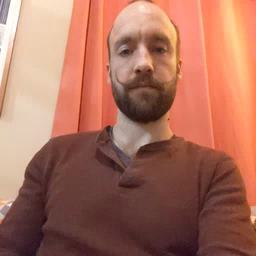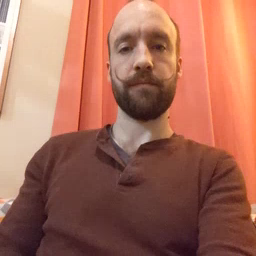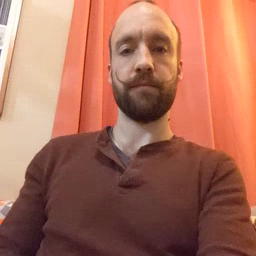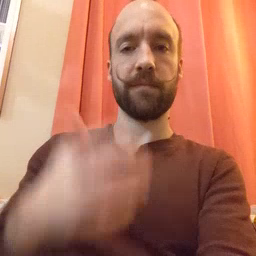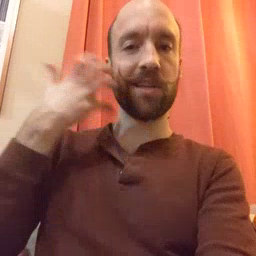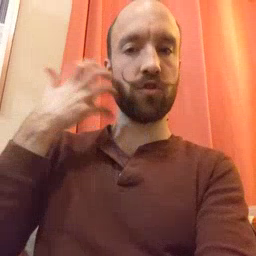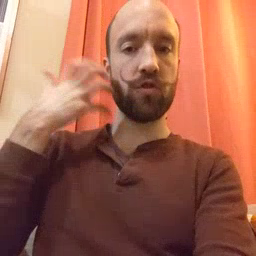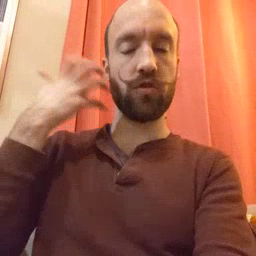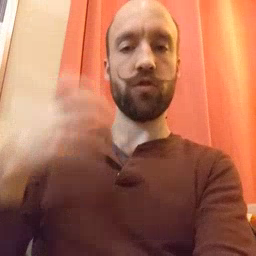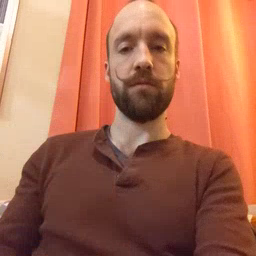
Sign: tiger